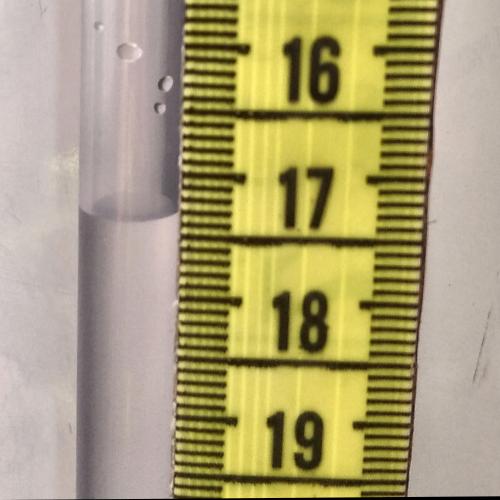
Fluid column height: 17.3 cm